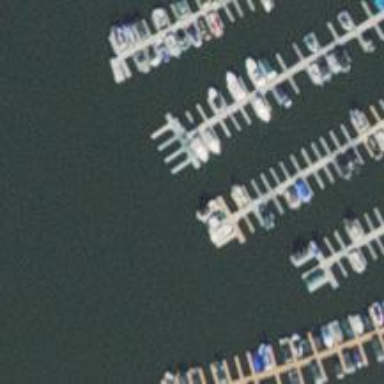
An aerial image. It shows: Man-made pier.